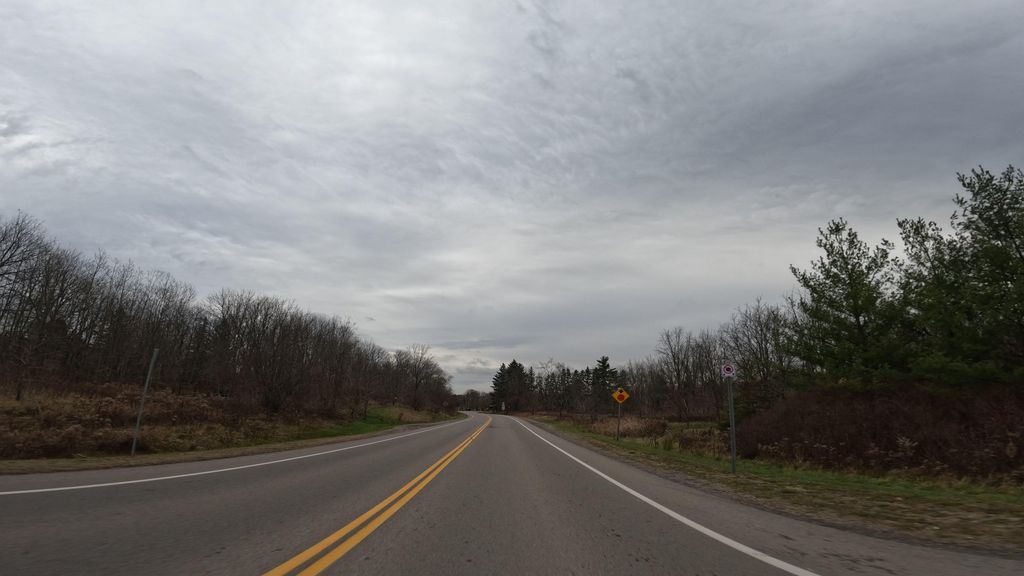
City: hamilton